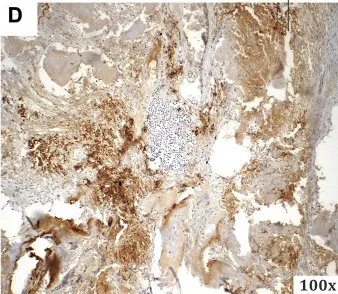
A summary of the special staining techniques used during the histopathological evaluation. Kappa light chains.
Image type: pathology (immunostaining)